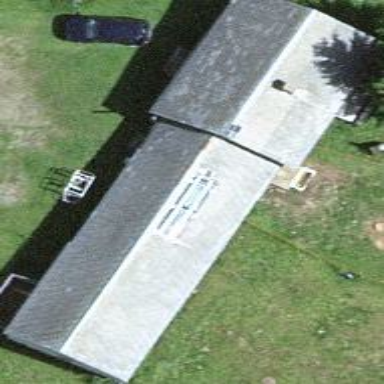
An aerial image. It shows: Gabled roof on farm auxiliary building.